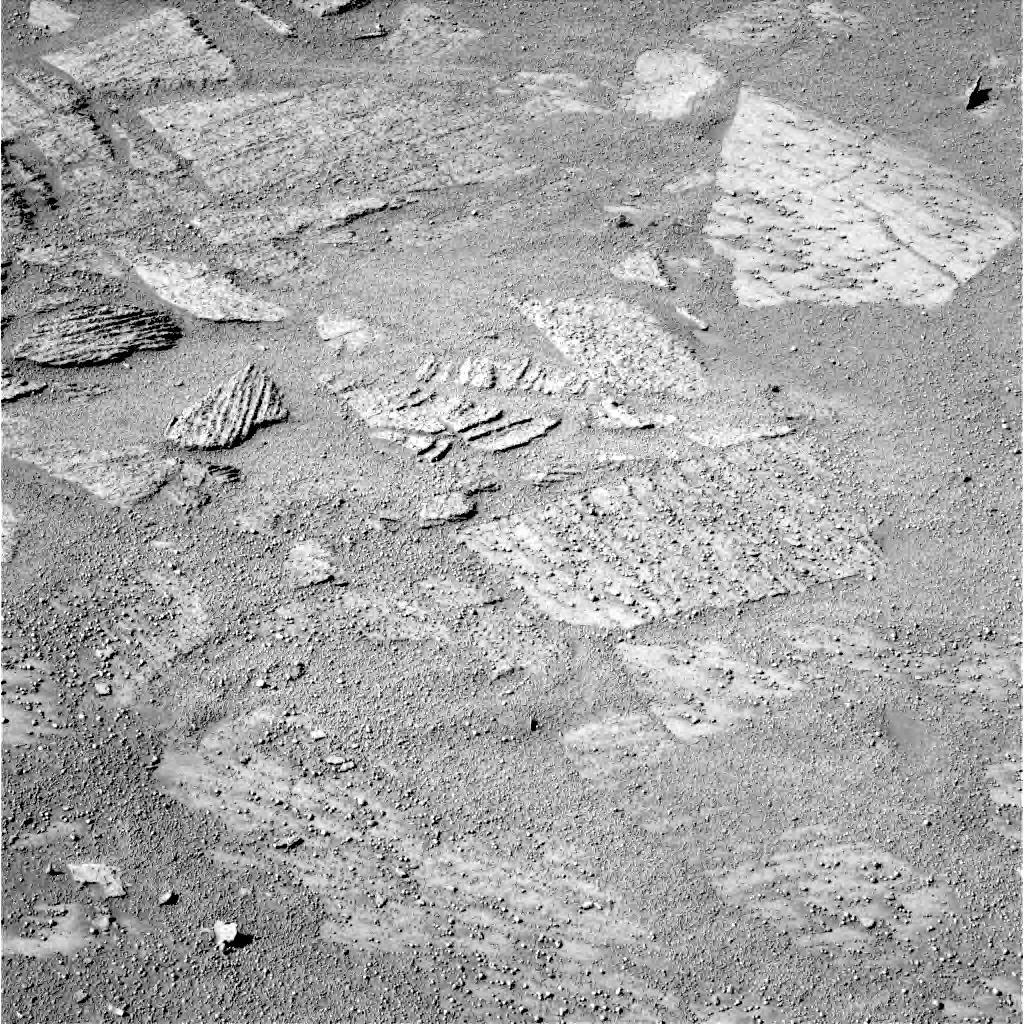
Terrain classes present: Bedrock, Gravel / Sand / Soil